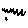
Label: zigzag